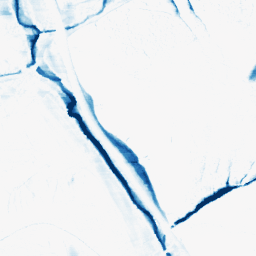
Category: morphological
Decomposition family: morphological_ellipse
Decomposition parameters: operation: closing
width: 5
height: 20
Upsampling method: regularized
Upsampling parameters: scale: 2
lambda_reg: 0.001
Upsampling scale: 2